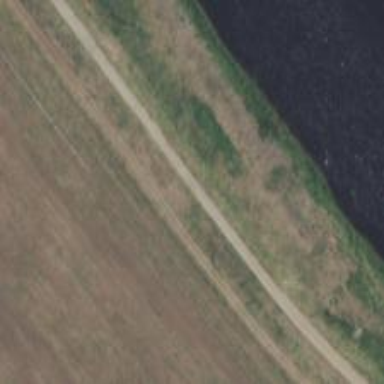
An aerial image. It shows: Abandoned railway path.